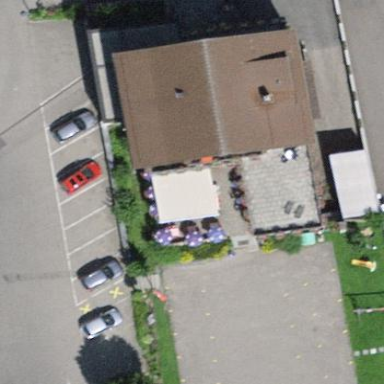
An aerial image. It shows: Building with gabled roof.